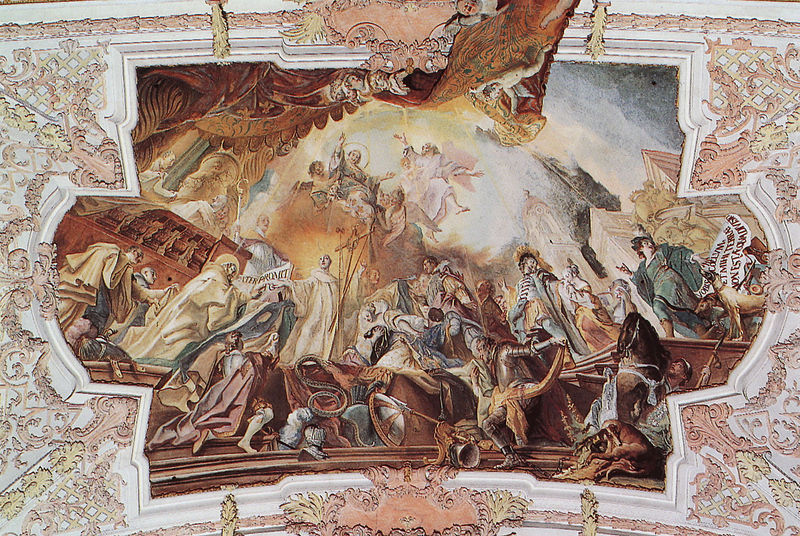
Titel: Deckenfresken der Klosterkirche Fürstenfeld
Künstler: Cosmas Damian Asam
Standort: Fürstenfeldbruck, Kloster Fürstenfeld (EU - D - Bayern)
Schlagwörter: blau, gott, himmel, weiß, wolken, gelb, braun, bunt, kleider, ausblick, hund, rot, tuch, barock, bild, vorhang, kirche, decke, gewänder, rokoko, rosa, engel, schrift, perspektive, fahne, jugendstil, wandmalerei, stuck, schild, buch, bayern, kreuz, balustrade, schlange, stiefel, poster, heiligenschein, gesims, christus, jesus, götter, deckengemälde, fresko, maria, süddeutschland, deckenmalerei, trompete, zottel, asam, deckenbild, michel angelo, zisterzienser, engeö, günther, ild, österrreich